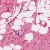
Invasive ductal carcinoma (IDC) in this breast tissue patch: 0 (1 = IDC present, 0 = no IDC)